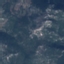
Label: HerbaceousVegetation